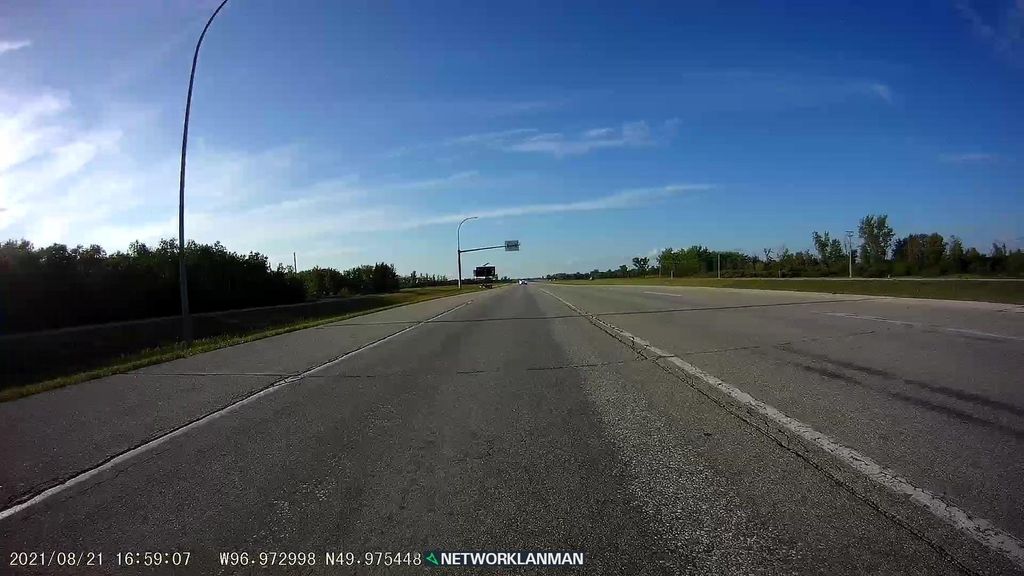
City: winnipeg